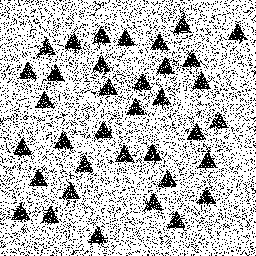
Squares: 0
Triangles: 36
Stars: 0
Total shapes: 36